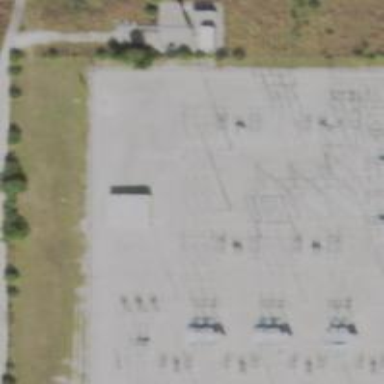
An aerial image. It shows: Switch for power supply.